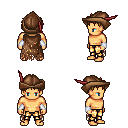
a pixel art fantasy rpg character, male body template, human, tanned skin, brown tattered cape, gold greaves, blonde bedhead hairstyle, leather cap, white cloth bracers, four views (front, back, left, right), 2x2 character sprite sheet, small pixel art, hard edges, no anti-aliasing